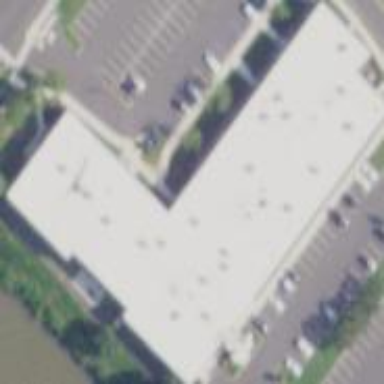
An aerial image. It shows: College building.